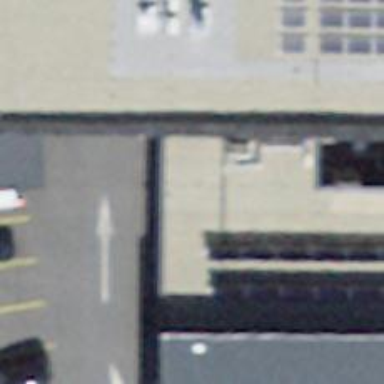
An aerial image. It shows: Surveillance system is in place.